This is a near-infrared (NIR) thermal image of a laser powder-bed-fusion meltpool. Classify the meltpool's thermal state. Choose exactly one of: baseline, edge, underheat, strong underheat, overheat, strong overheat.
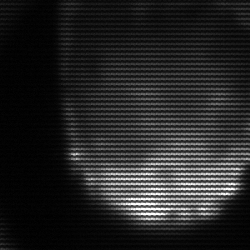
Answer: edge